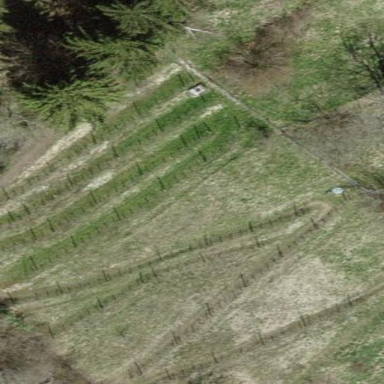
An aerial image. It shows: Vineyard growing grapes.